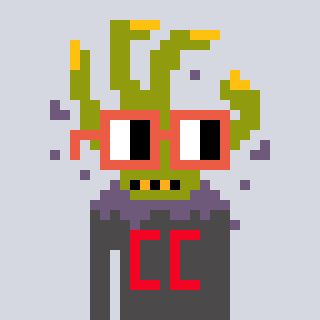
a pixel art character with square orange glasses, a zombie-hand-shaped head and a grayscale-colored body on a cool background